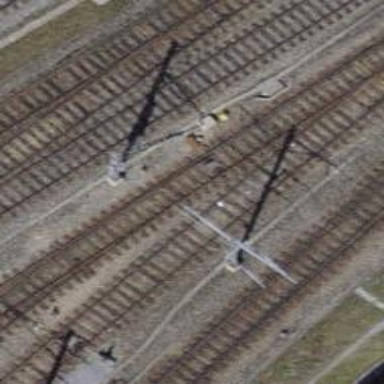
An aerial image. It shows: Railway siding with one electrified track and contact line for powering the train.